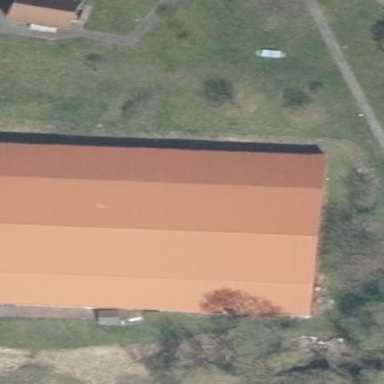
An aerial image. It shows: Building.